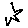
Label: star